Field crop: maize
Growth stage: 2
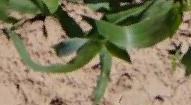
Species: maize